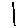
Label: line